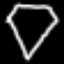
Label: diamond